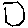
Label: hexagon